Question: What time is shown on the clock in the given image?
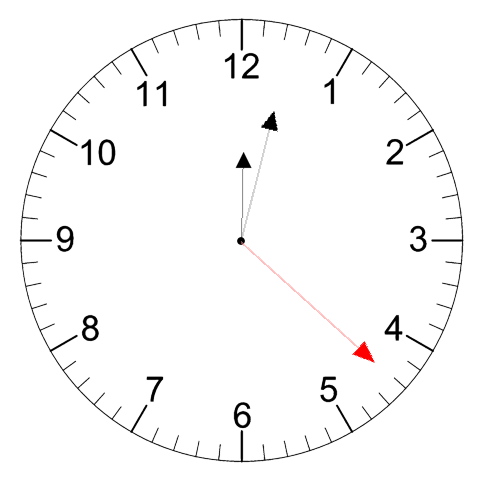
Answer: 12:02:22